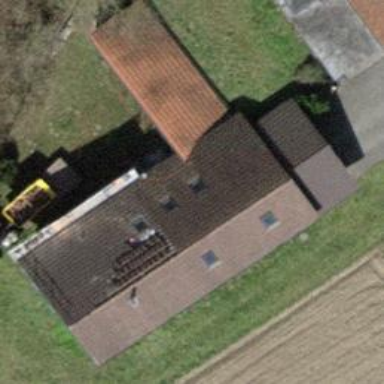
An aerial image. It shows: Farm auxiliary building with gabled roof.